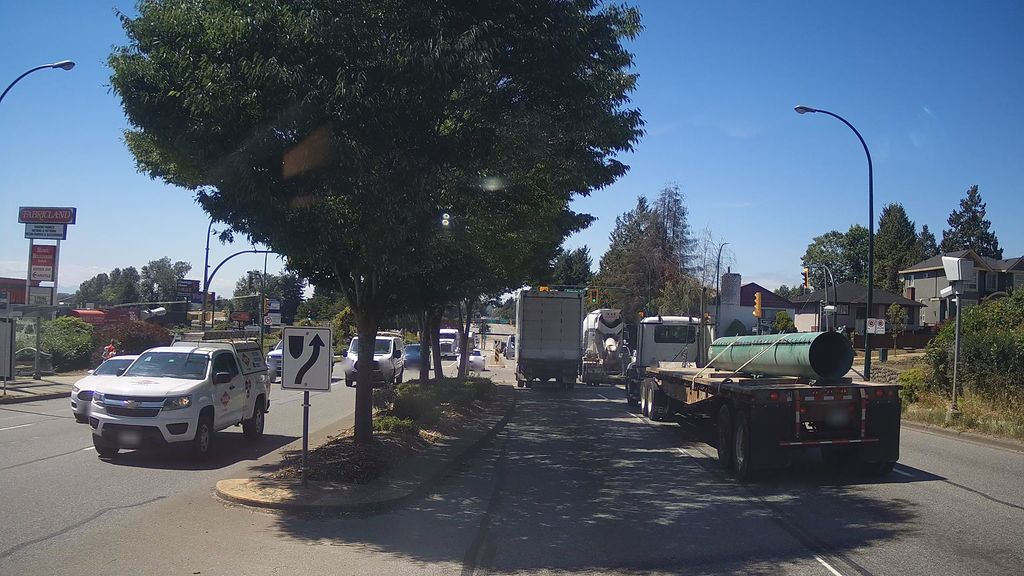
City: vancouver